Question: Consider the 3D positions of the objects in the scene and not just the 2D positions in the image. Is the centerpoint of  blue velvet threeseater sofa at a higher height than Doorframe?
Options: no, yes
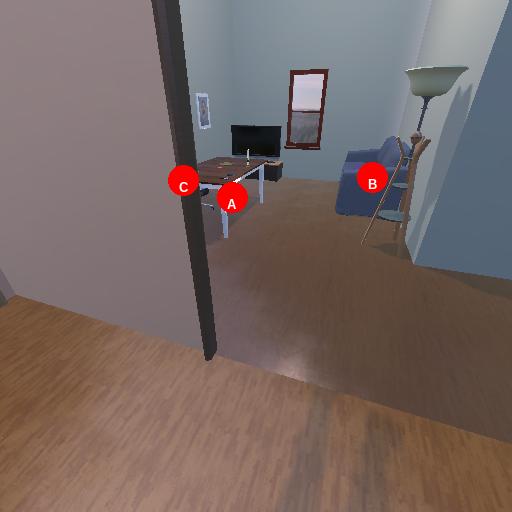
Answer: no